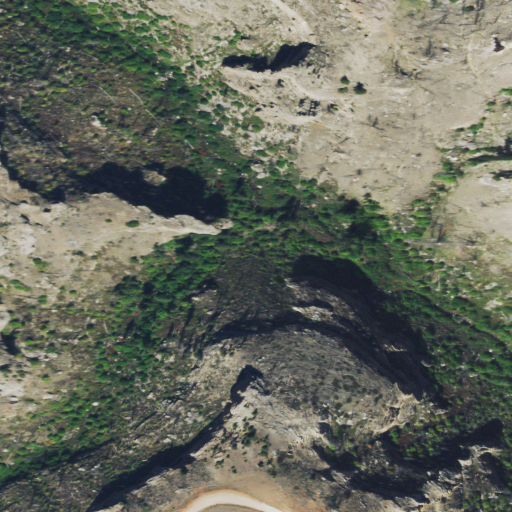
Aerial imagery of valley in Montana named Bridge Hollow containing grassland and shrub